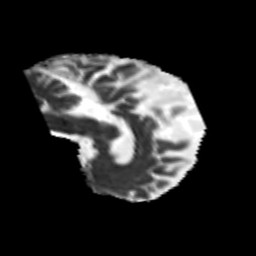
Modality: MD
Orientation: sagittal
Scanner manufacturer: siemens
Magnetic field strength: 3 T
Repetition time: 6.8 s
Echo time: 0.093 s